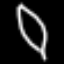
Label: leaf